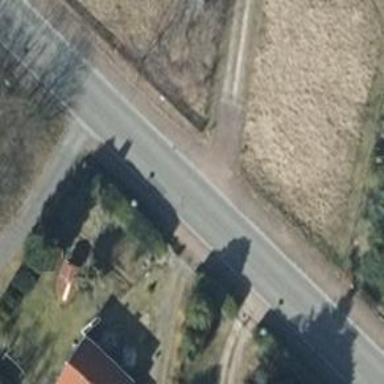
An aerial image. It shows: Primary highway with asphalt surface. There are sidewalks on both sides of the road.